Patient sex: M
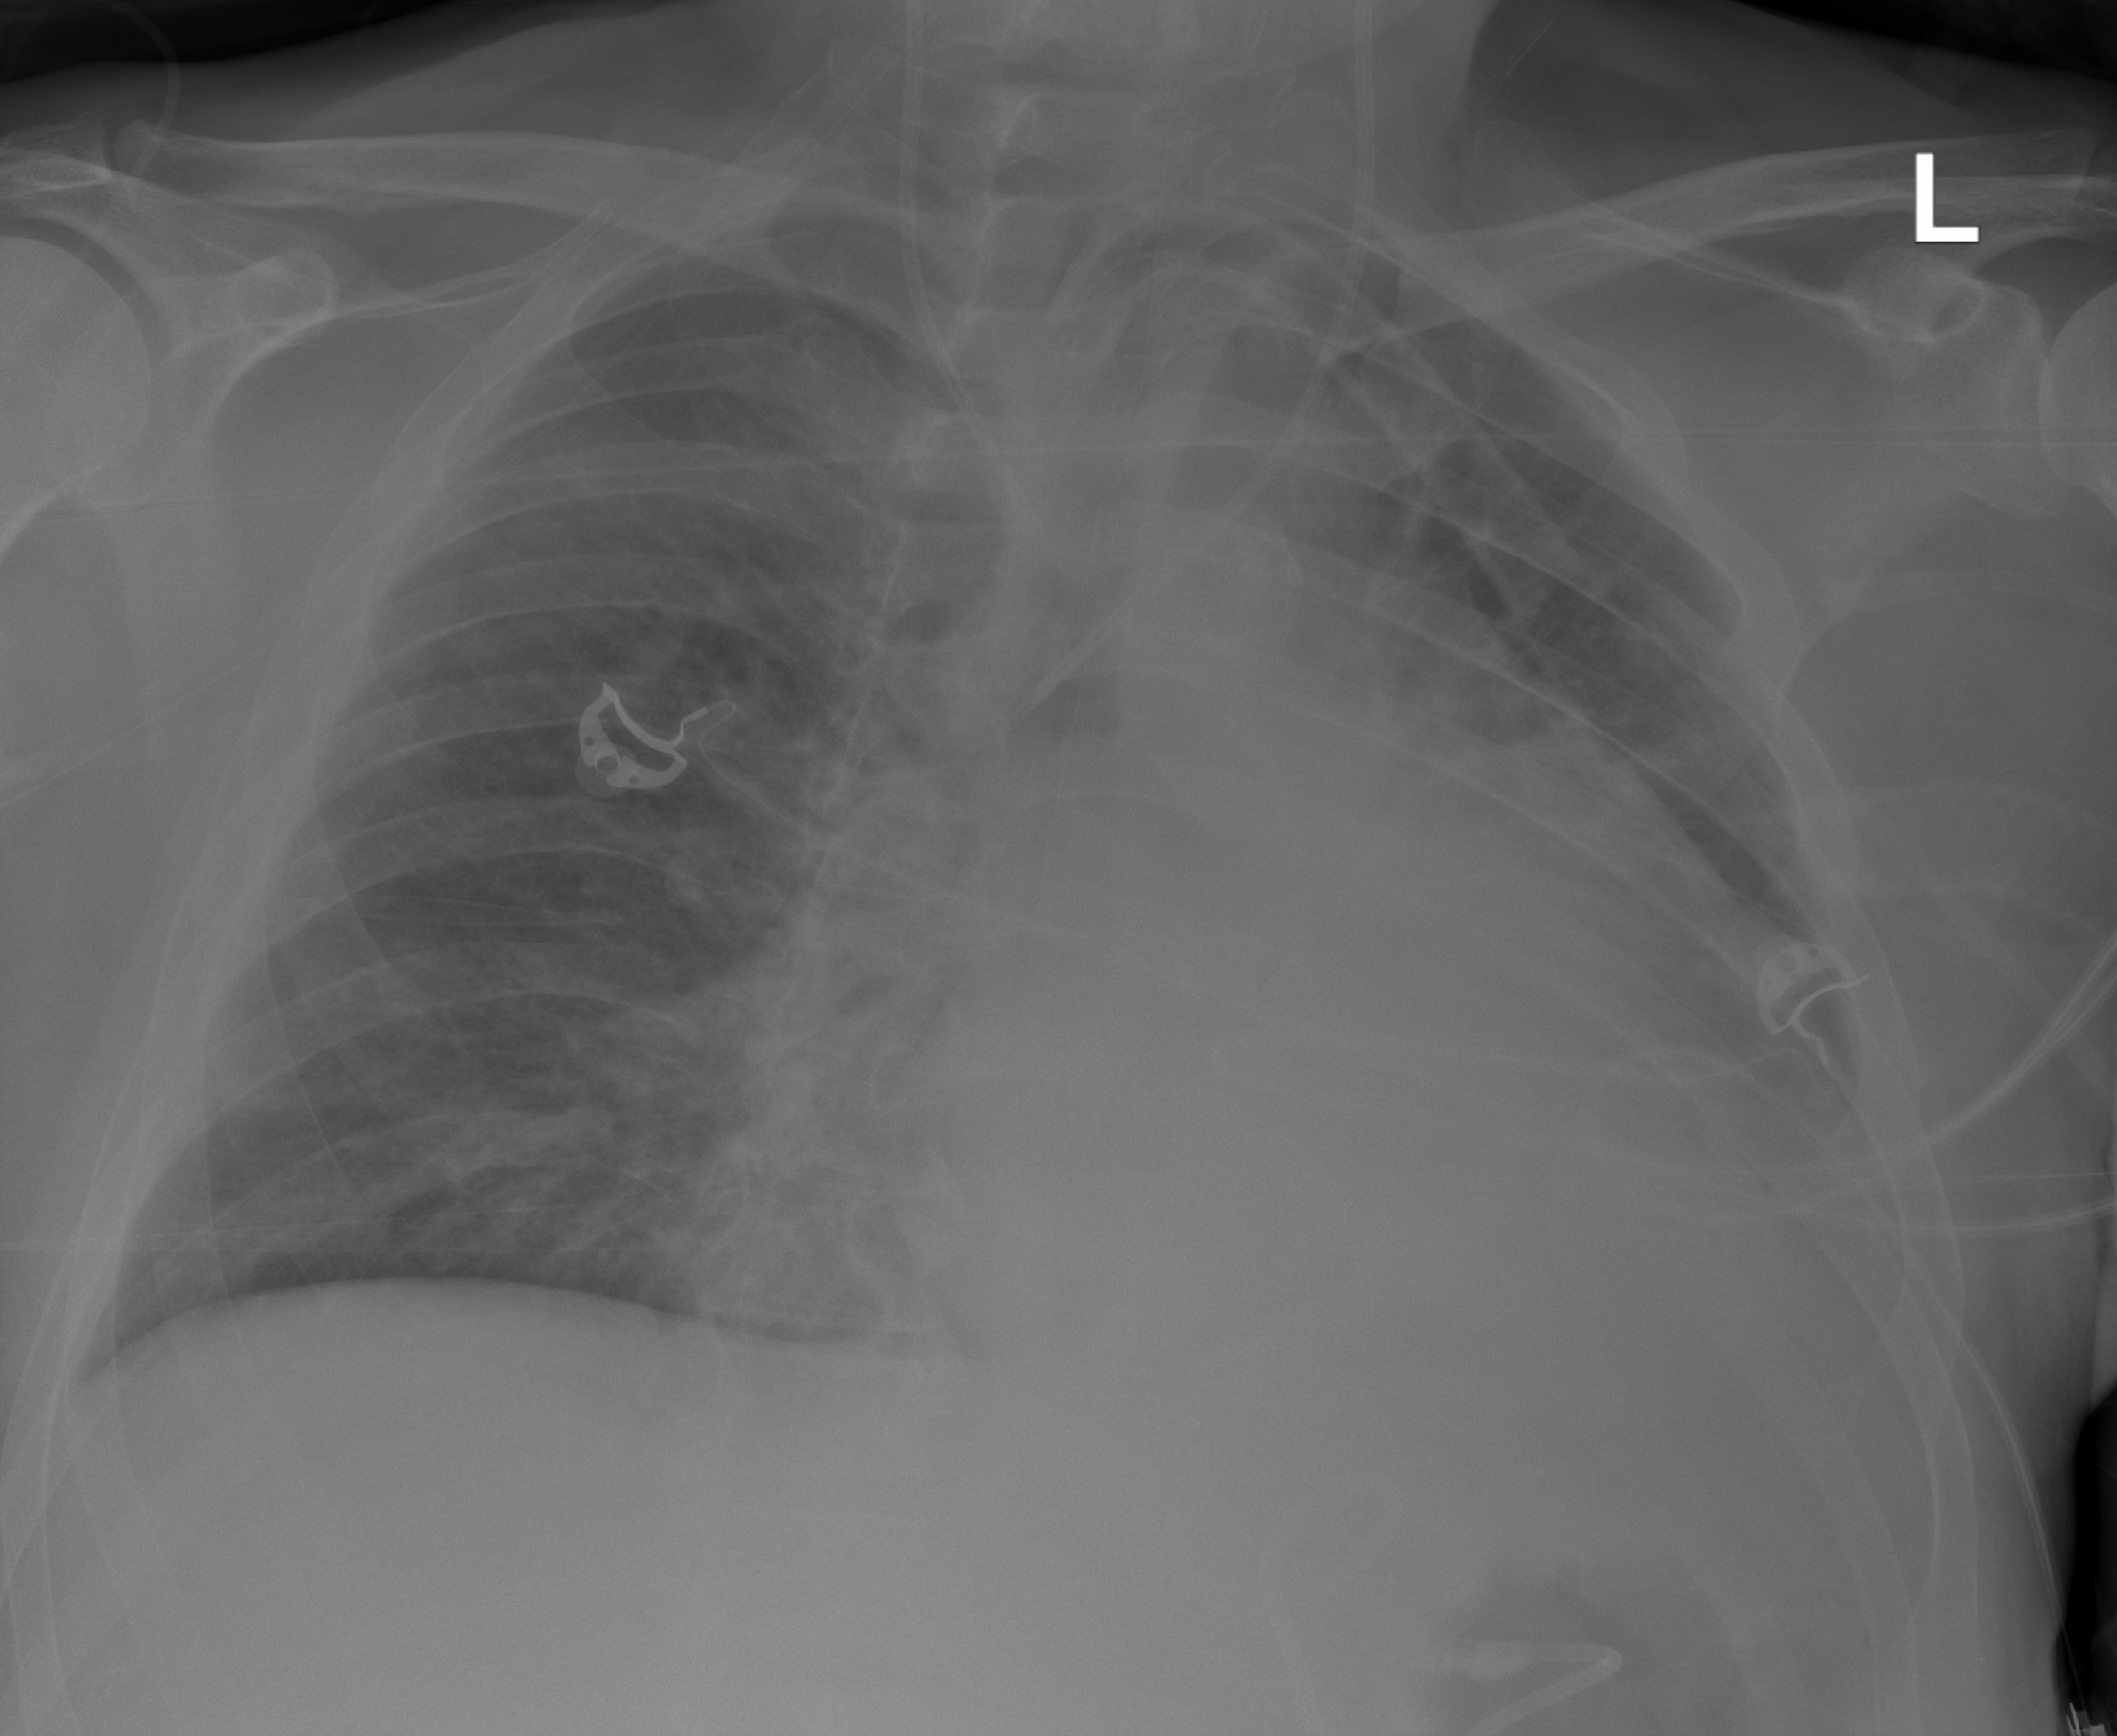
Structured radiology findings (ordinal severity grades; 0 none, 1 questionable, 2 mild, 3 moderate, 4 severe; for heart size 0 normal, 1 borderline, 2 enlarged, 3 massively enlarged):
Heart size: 2
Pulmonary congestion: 2
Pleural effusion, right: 0
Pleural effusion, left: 2
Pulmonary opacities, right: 2
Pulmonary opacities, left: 0
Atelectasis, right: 0
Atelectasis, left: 2